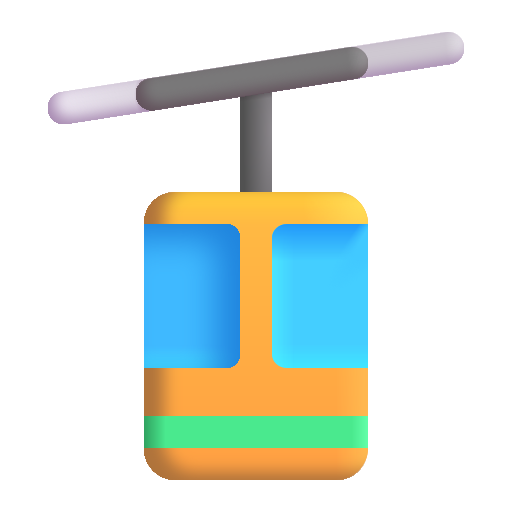
aerial tramway color